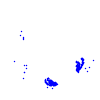
Particle: kaon